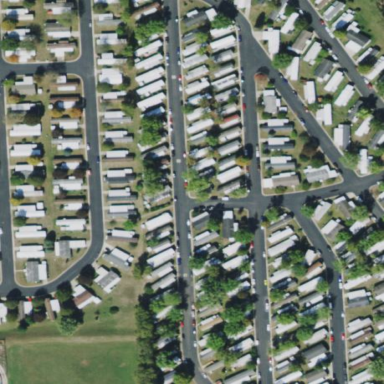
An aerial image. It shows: Trailer park.